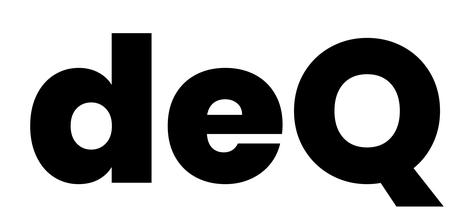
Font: Poppins-ExtraBold